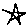
Label: star